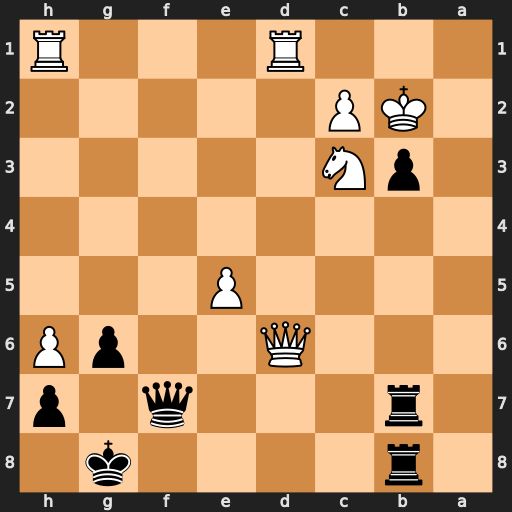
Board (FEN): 1r4k1/1r3q1p/3Q2pP/4P3/8/1pN5/1KP5/3R3R
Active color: b
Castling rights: -
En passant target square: -
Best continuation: bxc2+ Kxc2 Rb2+ Kc1 Rb1+